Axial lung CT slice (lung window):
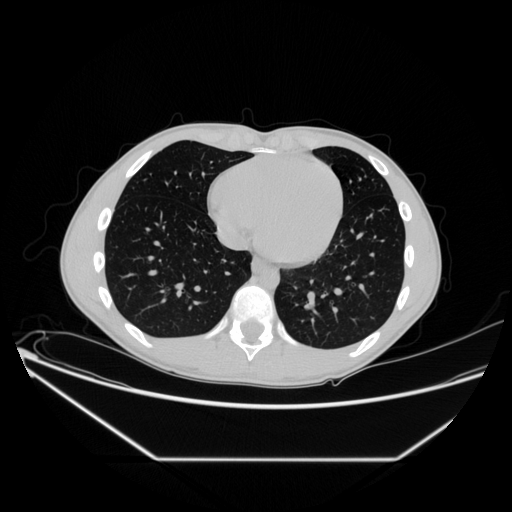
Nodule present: no